Interaction volume radius: 10 \u00c5
Interaction volume height: 10 \u00c5
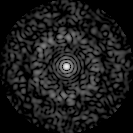
Disorder parameter: 0.8365